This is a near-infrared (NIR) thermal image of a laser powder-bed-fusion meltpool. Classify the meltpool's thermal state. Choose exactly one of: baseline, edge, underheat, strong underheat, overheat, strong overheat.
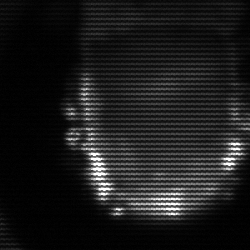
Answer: baseline